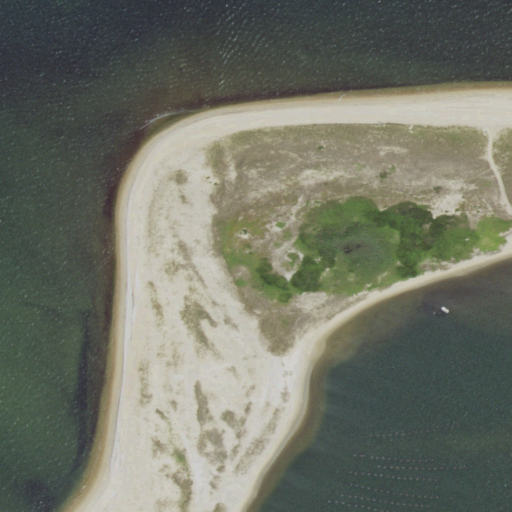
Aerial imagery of cape in New York named Goff Point containing open water, barren land, and grassland